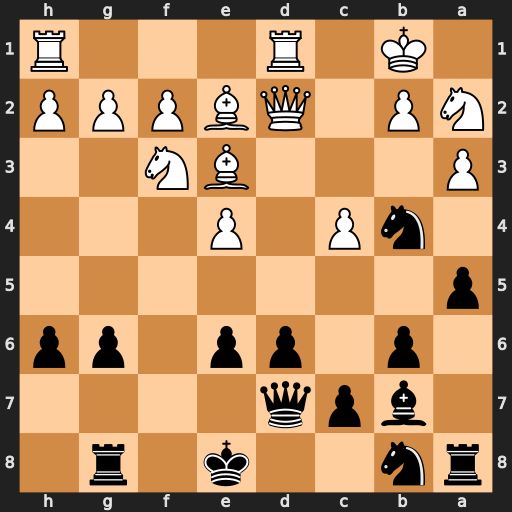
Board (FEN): rn2k1r1/1bpq4/1p1pp1pp/p7/1nP1P3/P3BN2/NP1QBPPP/1K1R3R
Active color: b
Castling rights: q
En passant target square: -
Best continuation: Bxe4+ Ka1 Nc2+ Qxc2 Bxc2